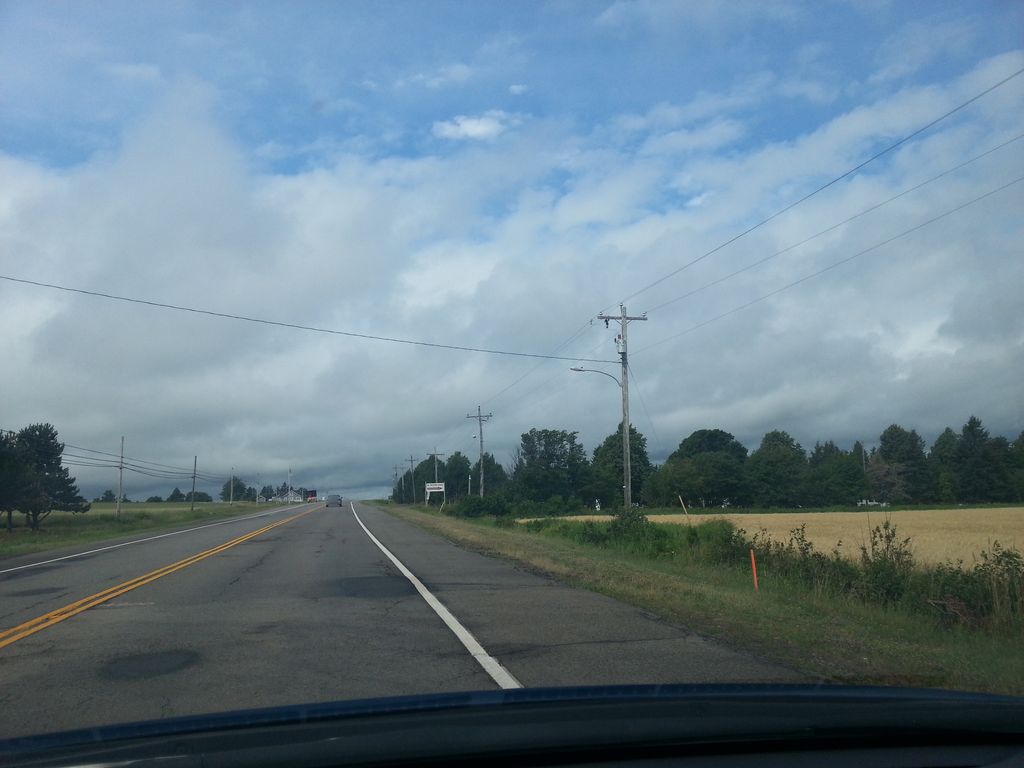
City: charlottetown